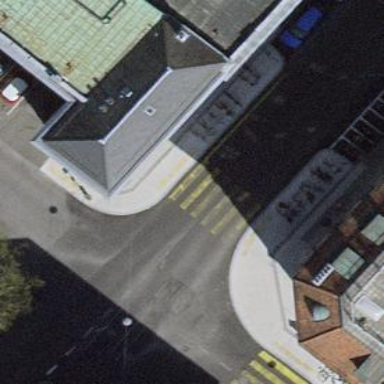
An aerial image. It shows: Bicycle parking area with stands.